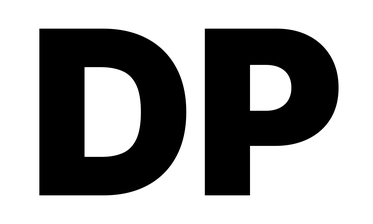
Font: Inter_Black